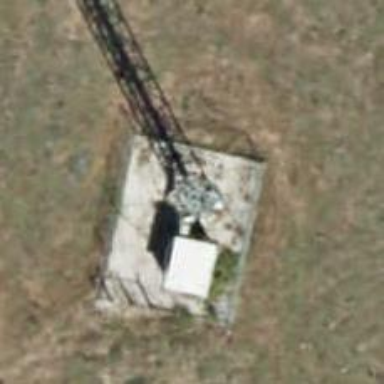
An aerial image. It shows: Communication tower.